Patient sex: M
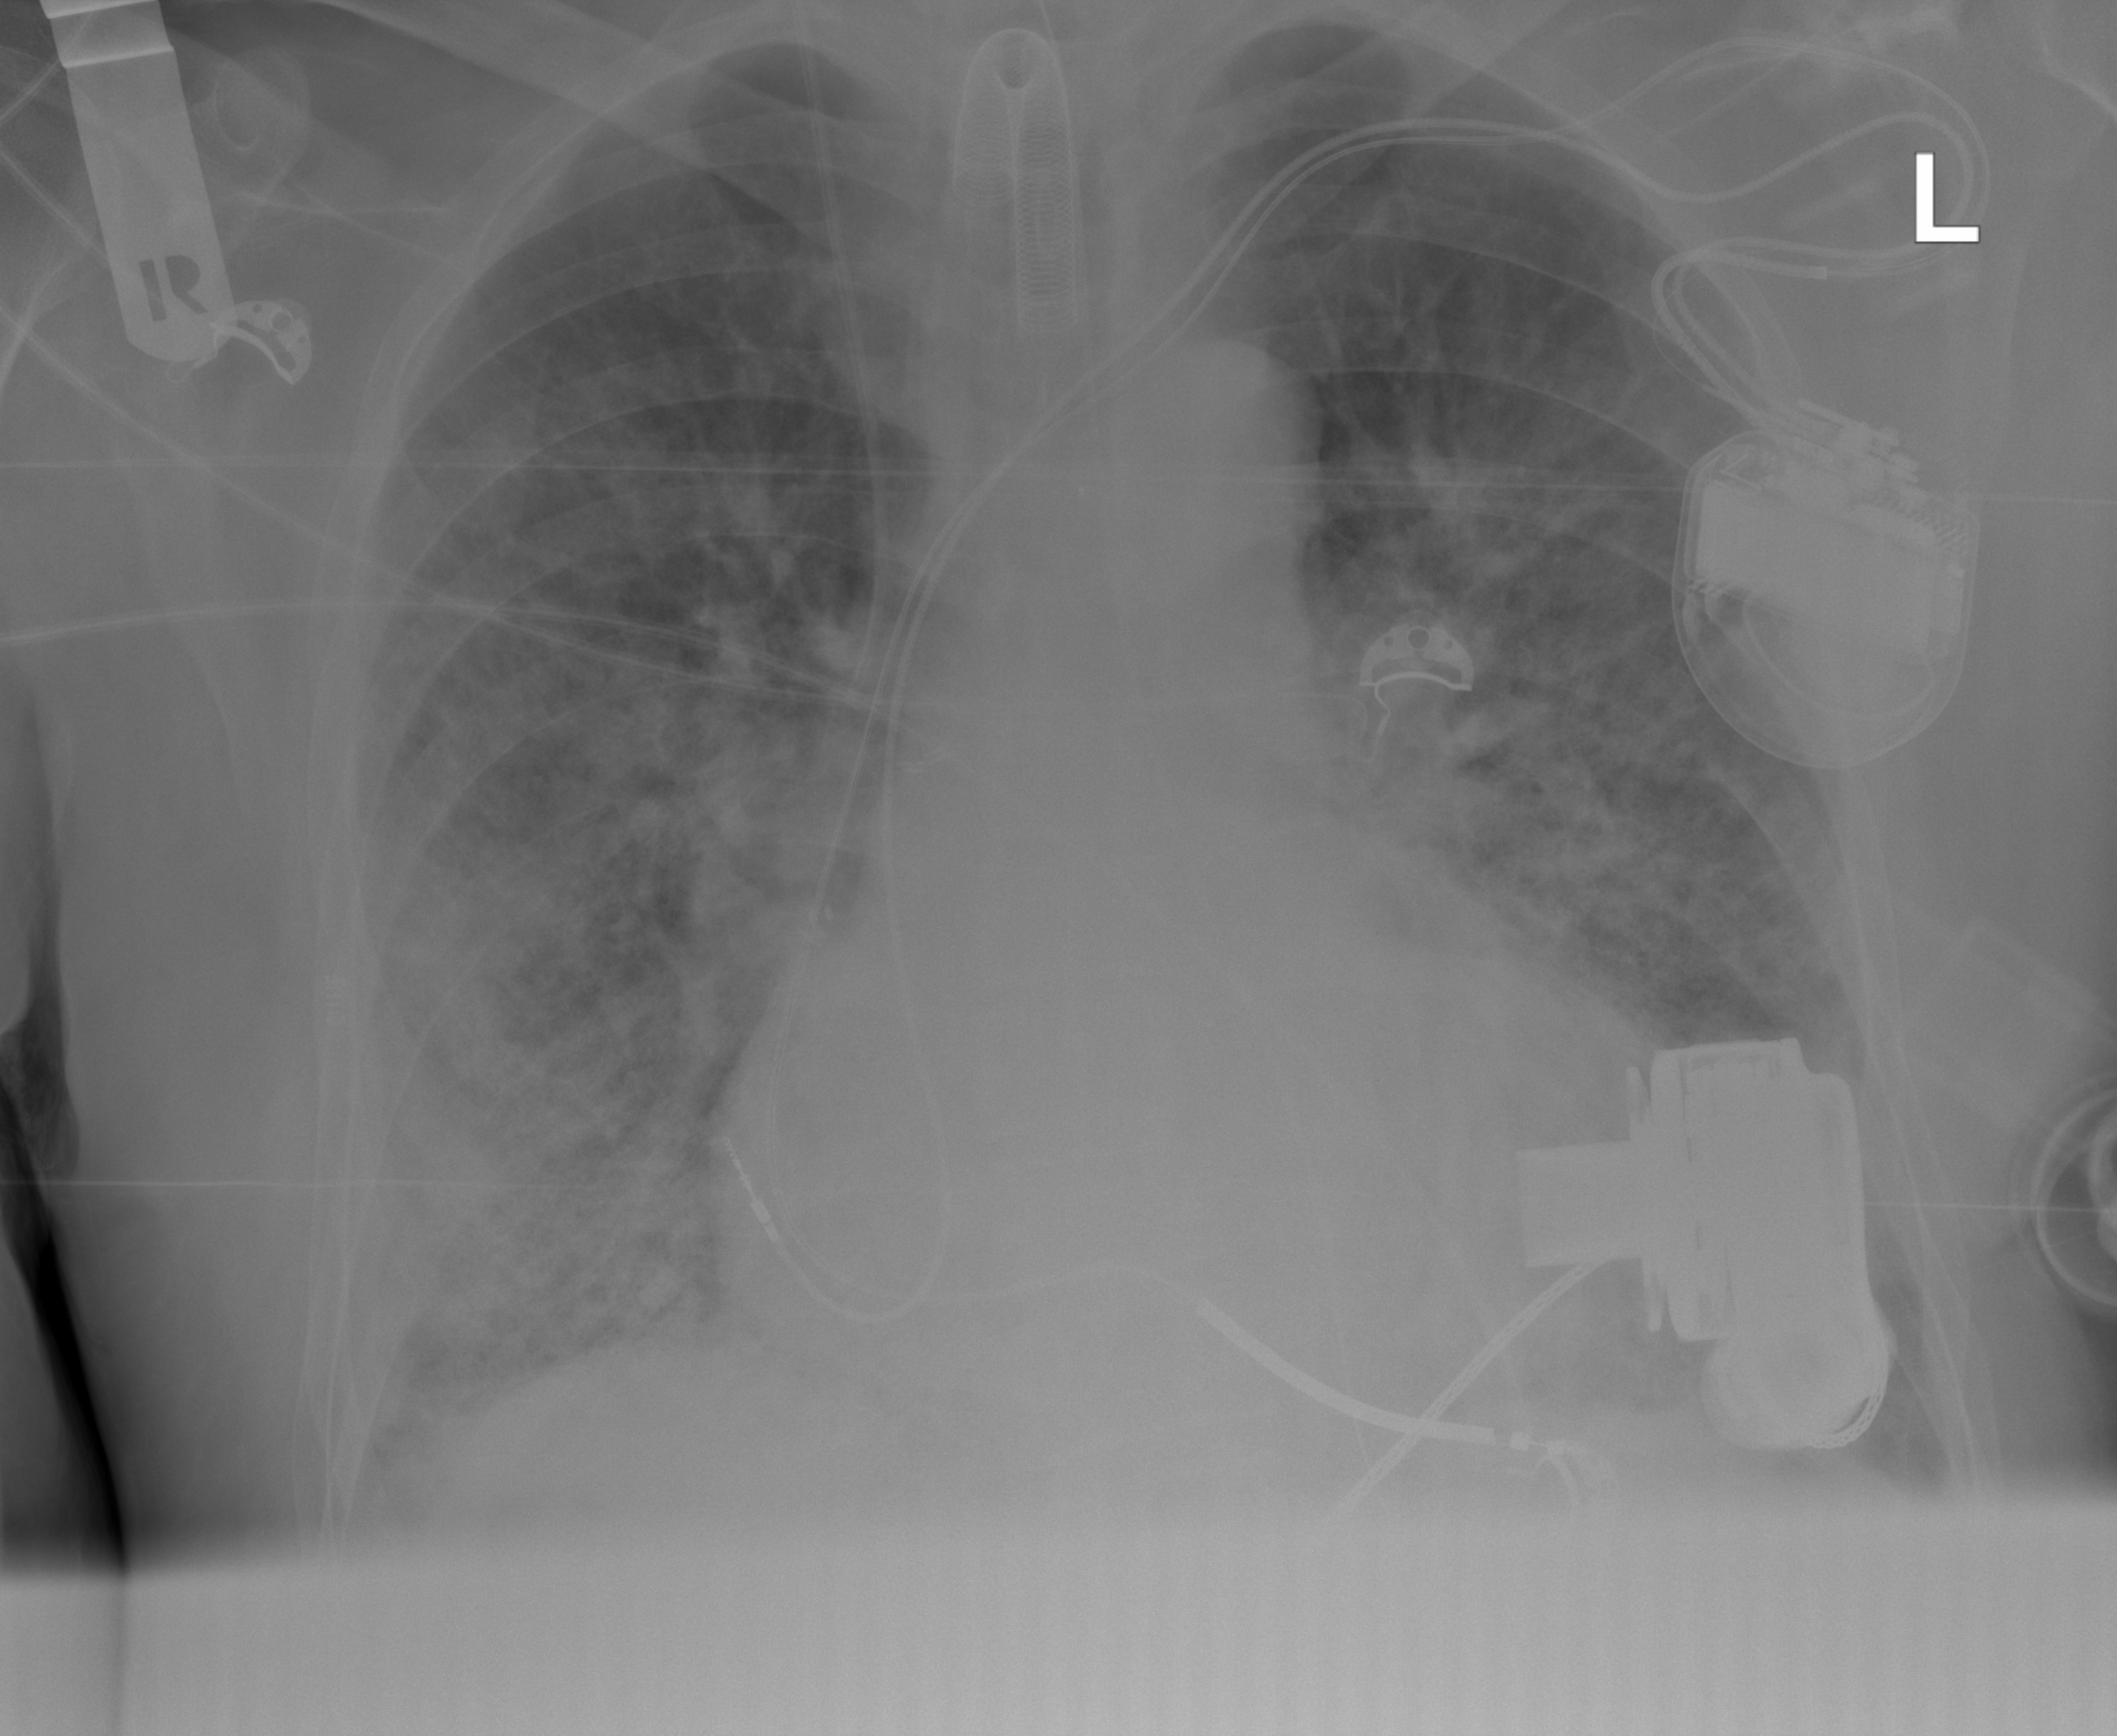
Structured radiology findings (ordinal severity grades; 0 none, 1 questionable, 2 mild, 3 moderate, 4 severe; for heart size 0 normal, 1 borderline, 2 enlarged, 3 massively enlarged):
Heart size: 2
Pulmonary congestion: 3
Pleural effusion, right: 1
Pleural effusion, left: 1
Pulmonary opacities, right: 3
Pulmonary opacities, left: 2
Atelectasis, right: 3
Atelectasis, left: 3